Question: I'm working a display where I don't know where the end point is (100% is an evolving figure... graph will update via ajax). The data is going to a mix of completed records against an estimated count where it will complete.
As time goes on, the counts go up and the estimated completion point becomes tighter.

not sure that image ^ is working... (most things are blocked here, sorry)
ascii example as a horiz bar:
'''
[///////40%////// ******SPACE*******/////20%//////]
'''
I've tried using data like
'''
var rawData = [
[40, 0],
[-20, 0],
];
'''
to show 40% done and 20% as potential end point range. but that doesn't work. at all
'''
var rawData = [
[40, 0],
[20, 0],
];
'''
shows as 60% in stacked format which is not what I want.
Can I have 2 bars on the same 'row' that are stacked, but not stacked from the same axis?
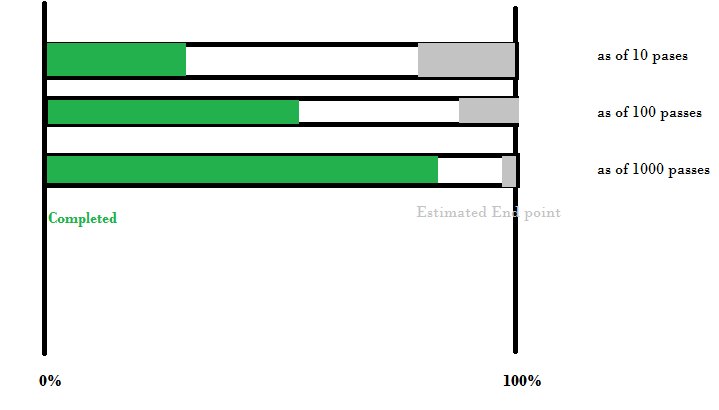
Answer: As far as I know there is no way to stack a single series against itself. With that said here's my 5 min attempt to replicate your image:

As @DNS had suggested, I used a 'transparent' middle series to space the complete/estimated bars. To keep it easier to track where the points belong, I added each bar as it's own series.
Fiddle is <URL>.
'''
var data = [];
// 10 passes
data.push({data:[[40,2]], color: 'green'});
data.push({data:[[40,2]], color: 'transparent'});
data.push({data:[[20,2]], color: 'silver'});
// 100 passes
data.push({data:[[50,1]], color: 'green'});
data.push({data:[[20,1]], color: 'transparent'});
data.push({data:[[30,1]], color: 'silver'});
// 1000 passes
data.push({data:[[70,0]], color: 'green'});
data.push({data:[[20,0]], color: 'transparent'});
data.push({data:[[10,0]], color: 'silver'});
$.plot($("#placeholder"), data, {
series: {
stack: true,
lines: { show:false },
bars: { show: true, horizontal:true, barWidth: 0.6 }
},
xaxis: {min: 0, max: 100, ticks: [[0, '<span style="color: green">Completed<br/>0%</span>'],[100, '<span style="color: gray">Estimated End Point<br/>100%</span>']]},
legend: {show: false},
yaxis: {tickColor: 'transparent',position: 'right',
ticks: [[0.25,'as of 1000 passes'],
[1.25,'as of 100 passes'],
[2.25,'as of 10 passes']]}
});
'''